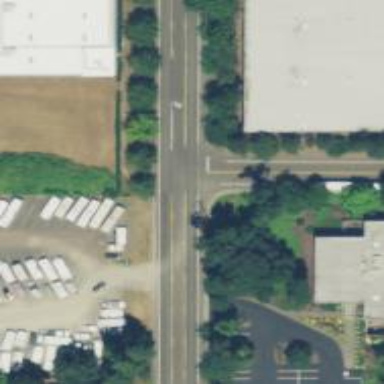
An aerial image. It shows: Tertiary road with sidewalk on the left.